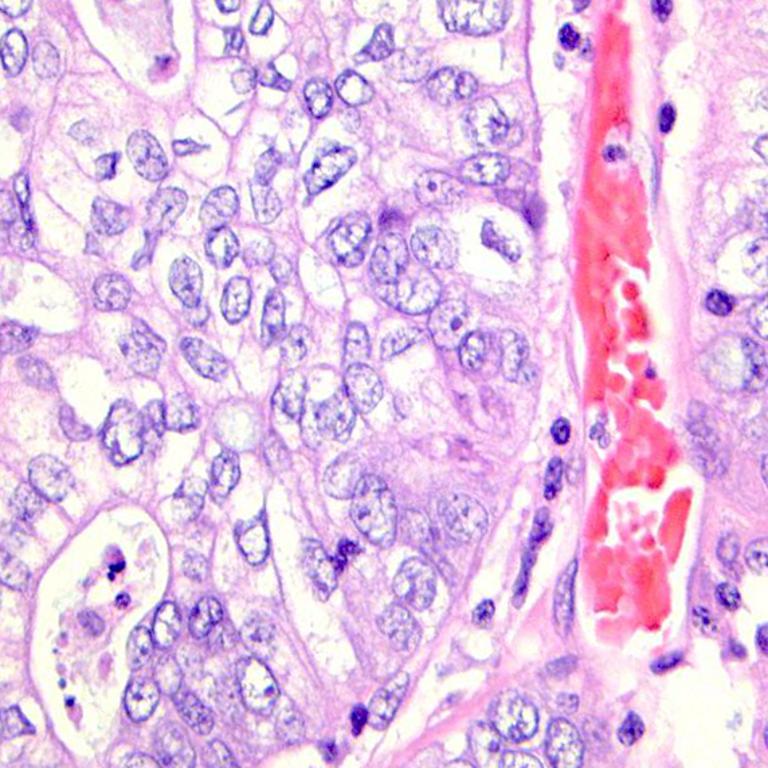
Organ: colon
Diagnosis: adenocarcinomas